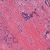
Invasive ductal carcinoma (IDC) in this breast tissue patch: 1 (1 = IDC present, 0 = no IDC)